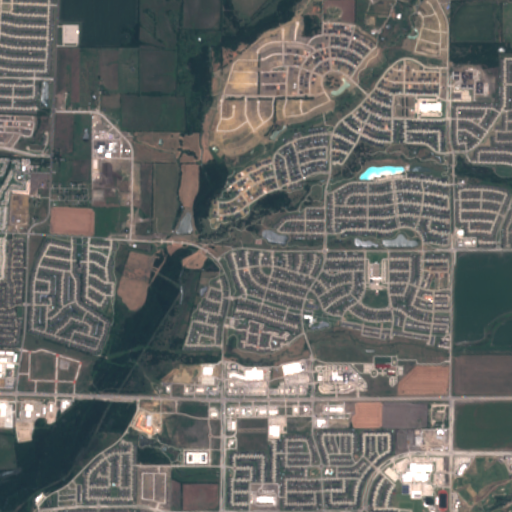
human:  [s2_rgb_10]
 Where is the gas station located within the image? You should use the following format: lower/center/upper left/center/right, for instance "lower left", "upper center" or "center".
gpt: The gas station is located in the lower center of the image.
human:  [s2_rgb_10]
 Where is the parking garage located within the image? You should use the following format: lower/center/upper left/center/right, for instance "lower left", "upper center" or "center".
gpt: The parking garage is located in the lower center of the image.
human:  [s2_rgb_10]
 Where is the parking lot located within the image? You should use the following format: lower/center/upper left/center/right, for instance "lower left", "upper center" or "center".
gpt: The parking lot is located in the lower center of the image.
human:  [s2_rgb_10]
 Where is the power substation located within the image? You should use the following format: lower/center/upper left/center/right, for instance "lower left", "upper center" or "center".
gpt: The power substation is located in the upper left of the image.
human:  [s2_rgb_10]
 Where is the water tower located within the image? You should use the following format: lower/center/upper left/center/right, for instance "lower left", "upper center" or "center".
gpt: The water tower is located in the center right of the image.
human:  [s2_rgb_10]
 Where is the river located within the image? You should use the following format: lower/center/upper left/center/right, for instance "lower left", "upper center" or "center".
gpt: The river is located in the lower left of the image.
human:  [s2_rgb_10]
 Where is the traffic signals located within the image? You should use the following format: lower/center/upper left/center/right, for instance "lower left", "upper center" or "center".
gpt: The traffic signals is located in the lower of the image.
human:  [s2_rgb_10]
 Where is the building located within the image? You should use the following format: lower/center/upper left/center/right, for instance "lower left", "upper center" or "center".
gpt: There is no building in the image.